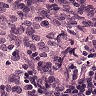
Metastatic tissue present: no